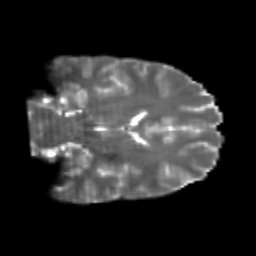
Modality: T2w
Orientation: coronal
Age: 23
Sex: male
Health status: healthy
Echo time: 0.074 s